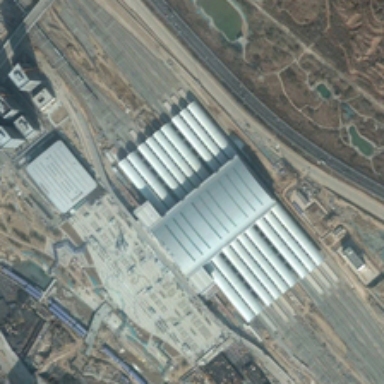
Bareland and several buildings are in two sides of a railway station .